Question: I am writing an application and it needs tables to be created dynamically.
I've written the following code :
'''
public void CreateDynamicTables(String Table_Name, String Contact_ID, String Display_Name){
dbs.execSQL("DROP TABLE IF EXISTS " + Table_Name);
String query = "CREATE TABLE " + Table_Name + "(" + CID + " TEXT PRIMARY KEY, " + DName + " TEXT);";
dbs.execSQL(query);
SQLiteDatabase db = this.getWritableDatabase();
ContentValues cv = new ContentValues();
cv.put(CID, Contact_ID);
cv.put(DName, Display_Name);
db.insert(Table_Name, null, cv);
db.close();
}
'''
But it crashes the application. Cannot find whats wrong with it.
Logcat:

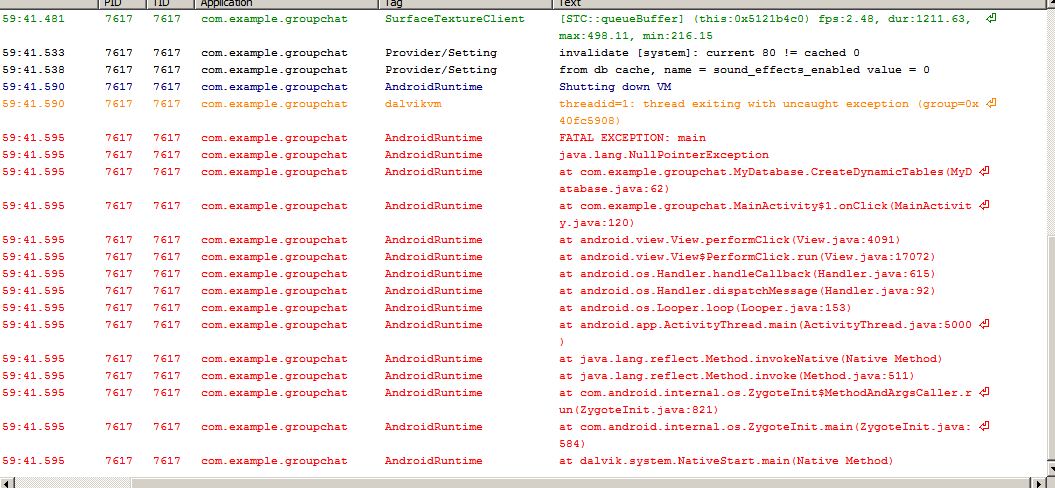
Answer: At some places you were using 'db' at some places 'dbs'
Try this code
'''
public void CreateDynamicTables(String Table_Name, String Contact_ID, String Display_Name)
{
dbs = this.getWritableDatabase();
dbs.execSQL("DROP TABLE IF EXISTS " + Table_Name);
String query = "CREATE TABLE " + Table_Name + "(" + CID + " TEXT PRIMARY KEY, " + DName + " TEXT);";
dbs.execSQL(query);
dbs = this.getWritableDatabase();
ContentValues cv = new ContentValues();
cv.put(CID, Contact_ID);
cv.put(DName, Display_Name);
dbs.insert(Table_Name, null, cv);
dbs.close();
}
'''